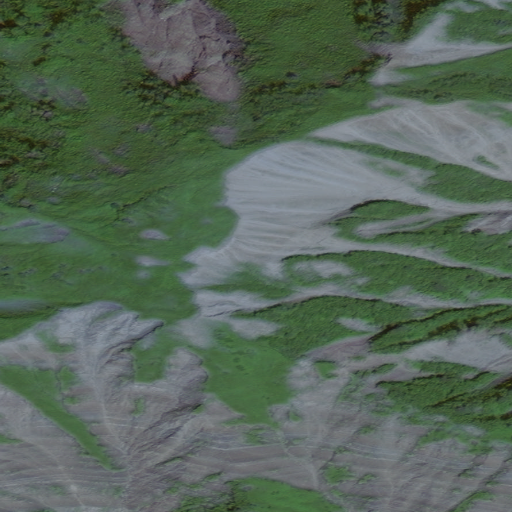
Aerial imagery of ridge(s) in Alaska named Brower Ridge containing only unknown